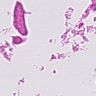
Metastatic tissue present: no